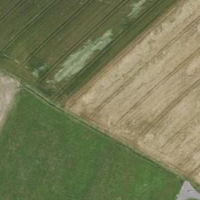
EUNIS habitat code: 52
Species observed at this site:
Lolium perenne
Colias croceus
Rumex acetosa